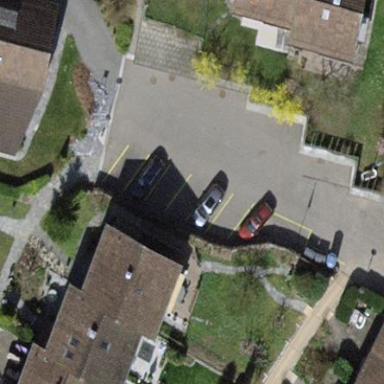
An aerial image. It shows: Parking area with surface.